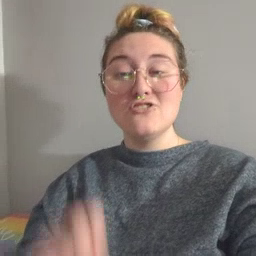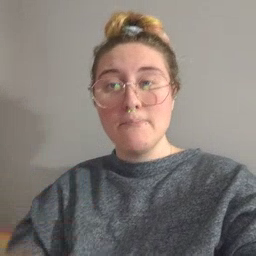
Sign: jump